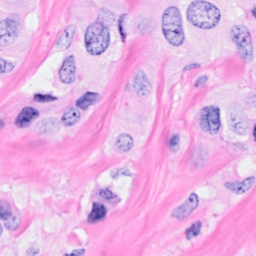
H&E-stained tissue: Breast